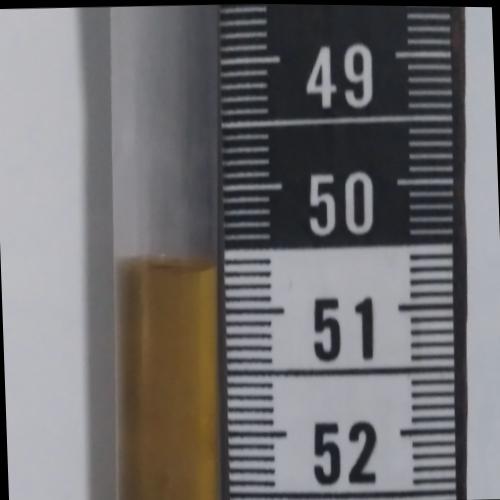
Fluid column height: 50.6 cm